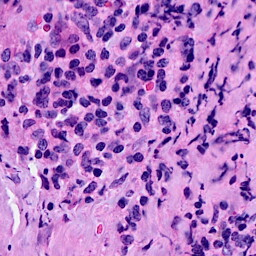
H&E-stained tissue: Breast